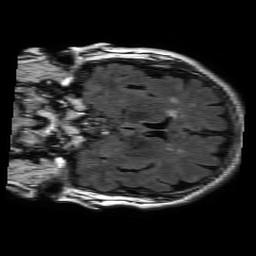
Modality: FLAIR
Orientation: coronal
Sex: female
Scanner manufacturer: philips
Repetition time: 11 s
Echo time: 0.125 s